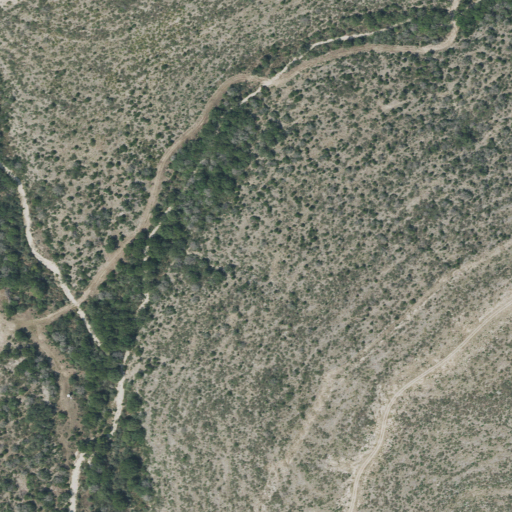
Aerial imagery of valley in Texas named Canales Draw containing shrub and evergreen forest